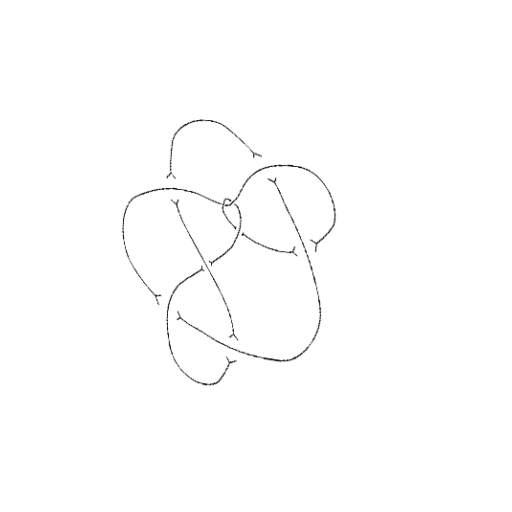
Crossing number: 9